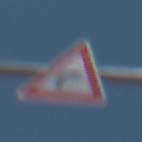
Verkehrszeichen: KurveRechts
Umgebung: Outdoor, Nature
Tageszeit: Midday
Wetter: Clear
Licht: Natural
Jahreszeit: NotSpecified
Kontrast: HighContrast